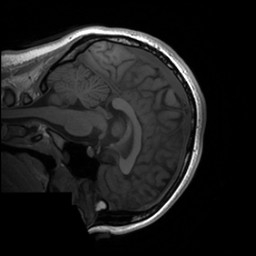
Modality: T1w
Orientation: sagittal
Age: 22
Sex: female
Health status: healthy